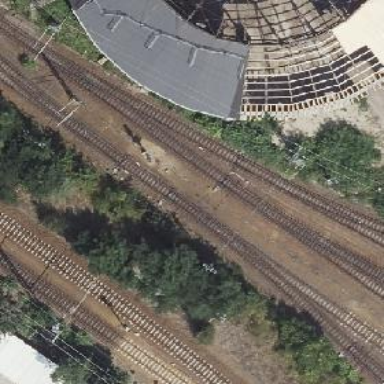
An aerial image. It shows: Siding railway line with electrified contact line for the trains.